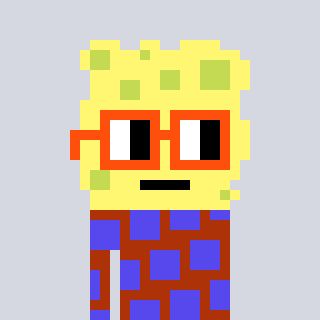
a pixel art character with square orange glasses, a sponge-shaped head and a hotbrown-colored body on a cool background